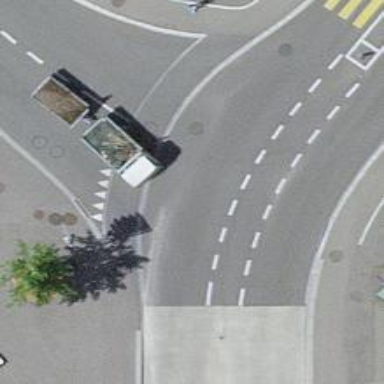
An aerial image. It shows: Secondary road with asphalt surface and sidewalks on both sides.